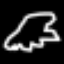
Label: frog